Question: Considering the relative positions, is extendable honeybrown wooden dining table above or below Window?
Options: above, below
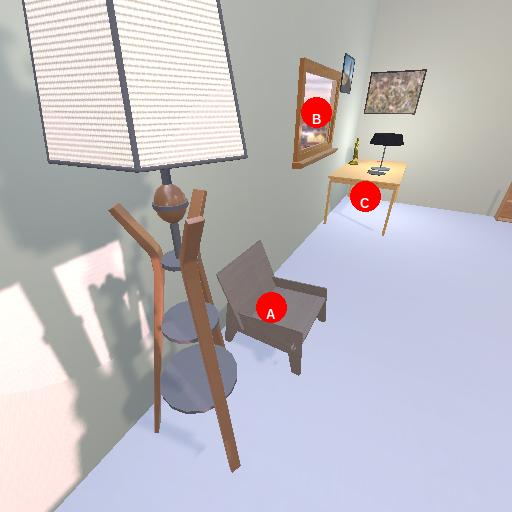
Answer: above